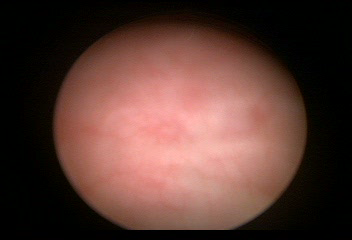
Modality: WLC
Class: Normal mucosa
Bladder cancer association: No